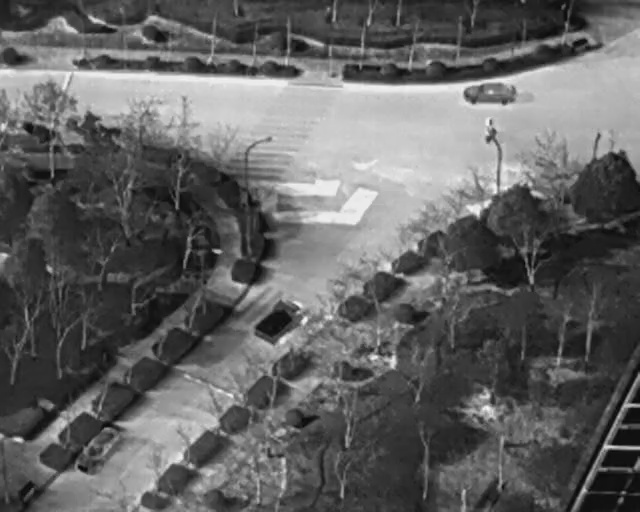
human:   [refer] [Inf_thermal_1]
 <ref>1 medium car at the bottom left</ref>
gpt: <box>[[11, 85, 19, 90, 37]]</box>